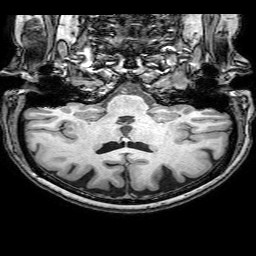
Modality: T1w
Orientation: sagittal
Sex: female
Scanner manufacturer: philips
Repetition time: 0.00826 s
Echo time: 0.00382 s